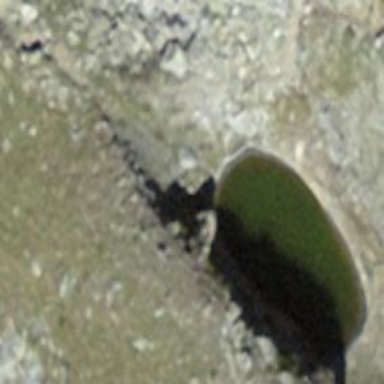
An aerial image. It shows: Lake with natural water.